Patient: sex M, age 38
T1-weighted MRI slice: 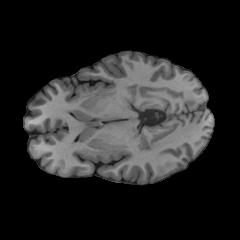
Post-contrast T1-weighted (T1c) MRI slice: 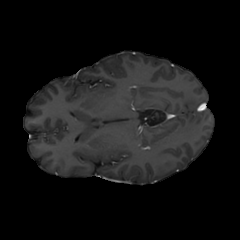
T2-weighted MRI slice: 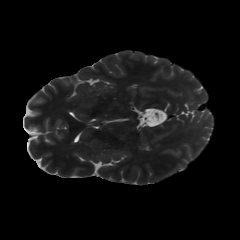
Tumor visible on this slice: no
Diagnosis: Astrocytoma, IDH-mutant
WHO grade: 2